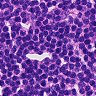
Metastatic tissue present: no